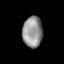
Tissue: prostate
Cell type: T cells
Senescence score: 0.3379
Nuclear area (px): 612
Mean DAPI intensity: 144.248